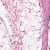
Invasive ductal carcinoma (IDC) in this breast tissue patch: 0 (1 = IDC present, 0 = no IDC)